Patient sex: M
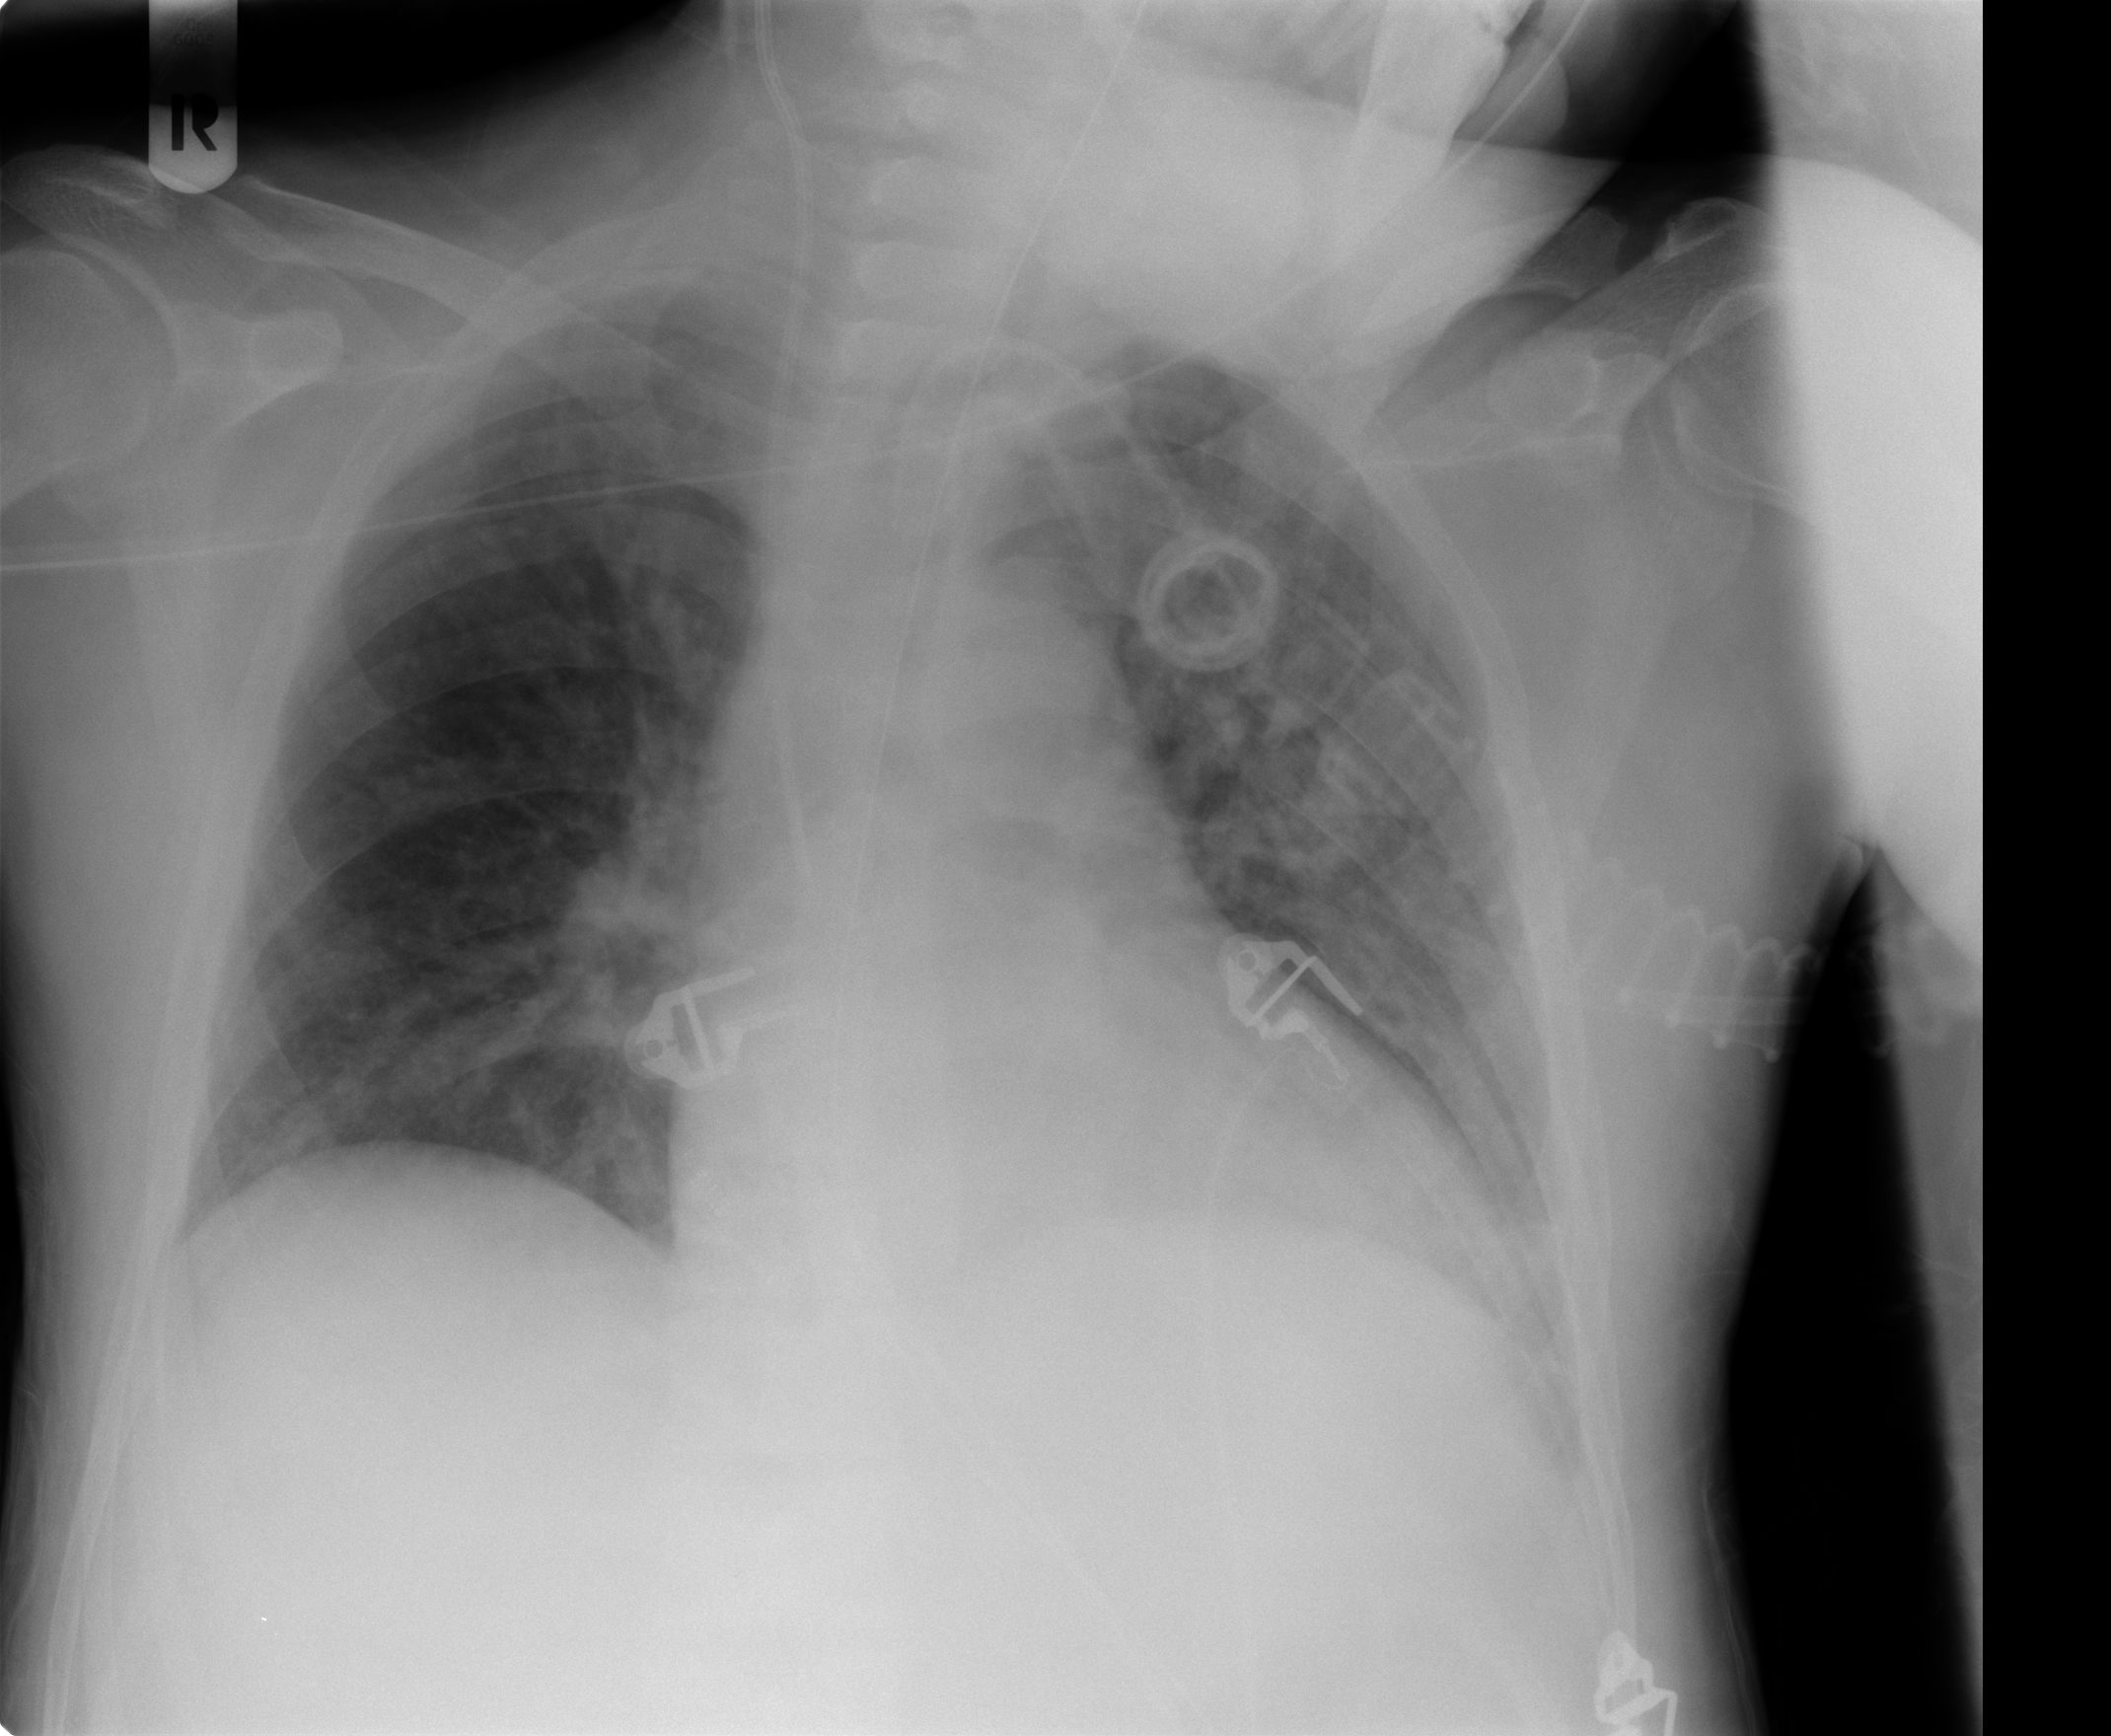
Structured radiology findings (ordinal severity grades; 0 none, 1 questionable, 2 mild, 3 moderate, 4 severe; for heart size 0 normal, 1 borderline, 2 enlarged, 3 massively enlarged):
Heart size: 2
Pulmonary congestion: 2
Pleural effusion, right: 0
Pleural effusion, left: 0
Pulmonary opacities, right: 0
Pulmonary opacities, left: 3
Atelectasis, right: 2
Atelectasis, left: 3